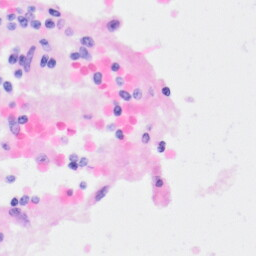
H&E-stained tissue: Kidney